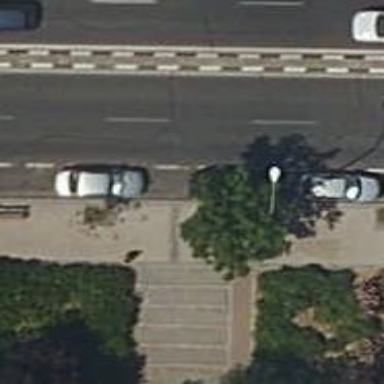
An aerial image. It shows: Footway surfaced with paving stones.